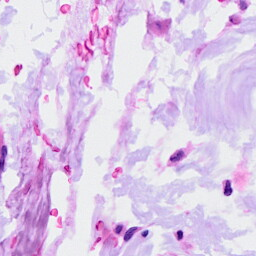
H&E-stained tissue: Ovarian